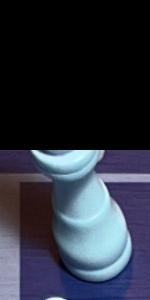
Label: King_White